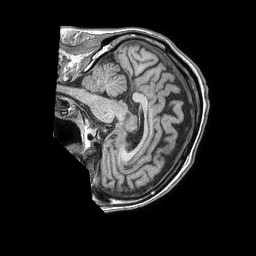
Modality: T1w
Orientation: sagittal
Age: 69
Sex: male
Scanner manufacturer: philips
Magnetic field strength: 1.5 T
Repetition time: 0.007801 s
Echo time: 0.003566 s